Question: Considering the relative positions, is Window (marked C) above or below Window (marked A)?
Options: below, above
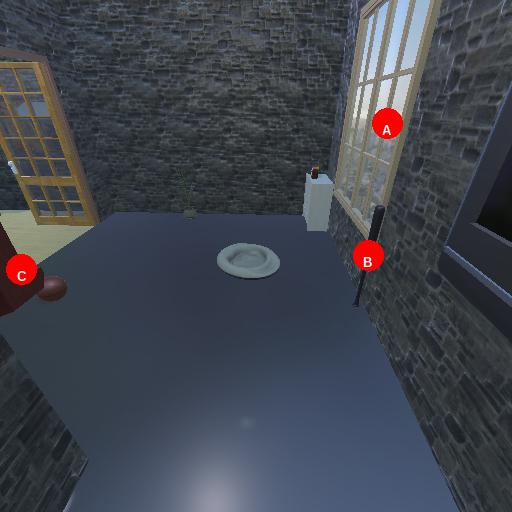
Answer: below